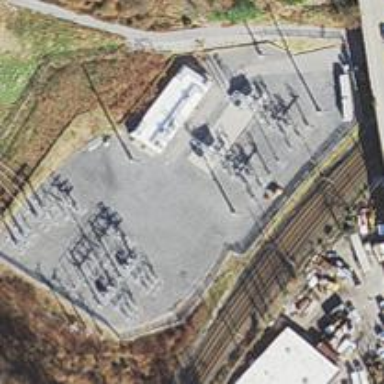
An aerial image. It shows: Power substation.